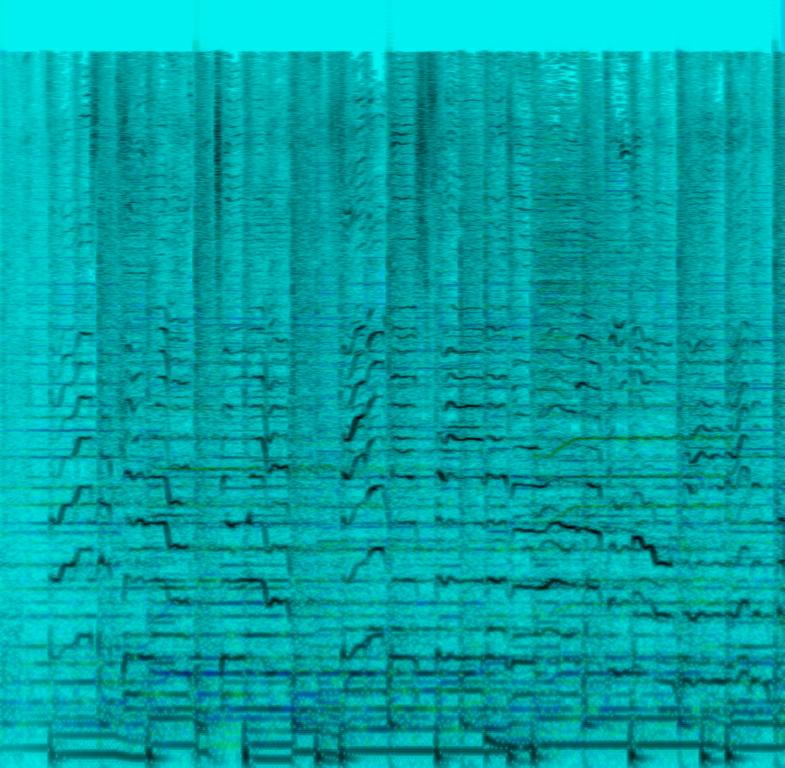
This is a country music piece. There is a female vocalist singing melodically as the lead at a medium-to-high range. A mandolin is playing the main theme while being backed by a bass guitar. The rhythmic background consists of a simple 4/4 acoustic drum beat.